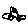
Label: car